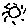
Label: sun